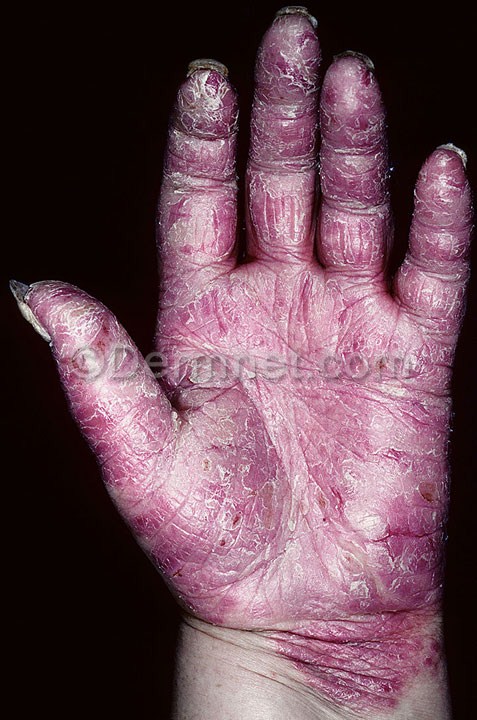
Disease: Eczema Photos